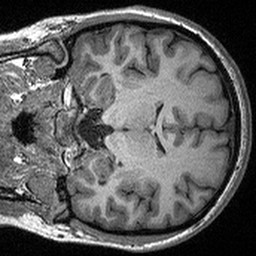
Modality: T1w
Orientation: coronal
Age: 22
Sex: female
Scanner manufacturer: siemens
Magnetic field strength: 3 T
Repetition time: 2.3 s
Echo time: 0.00298 s